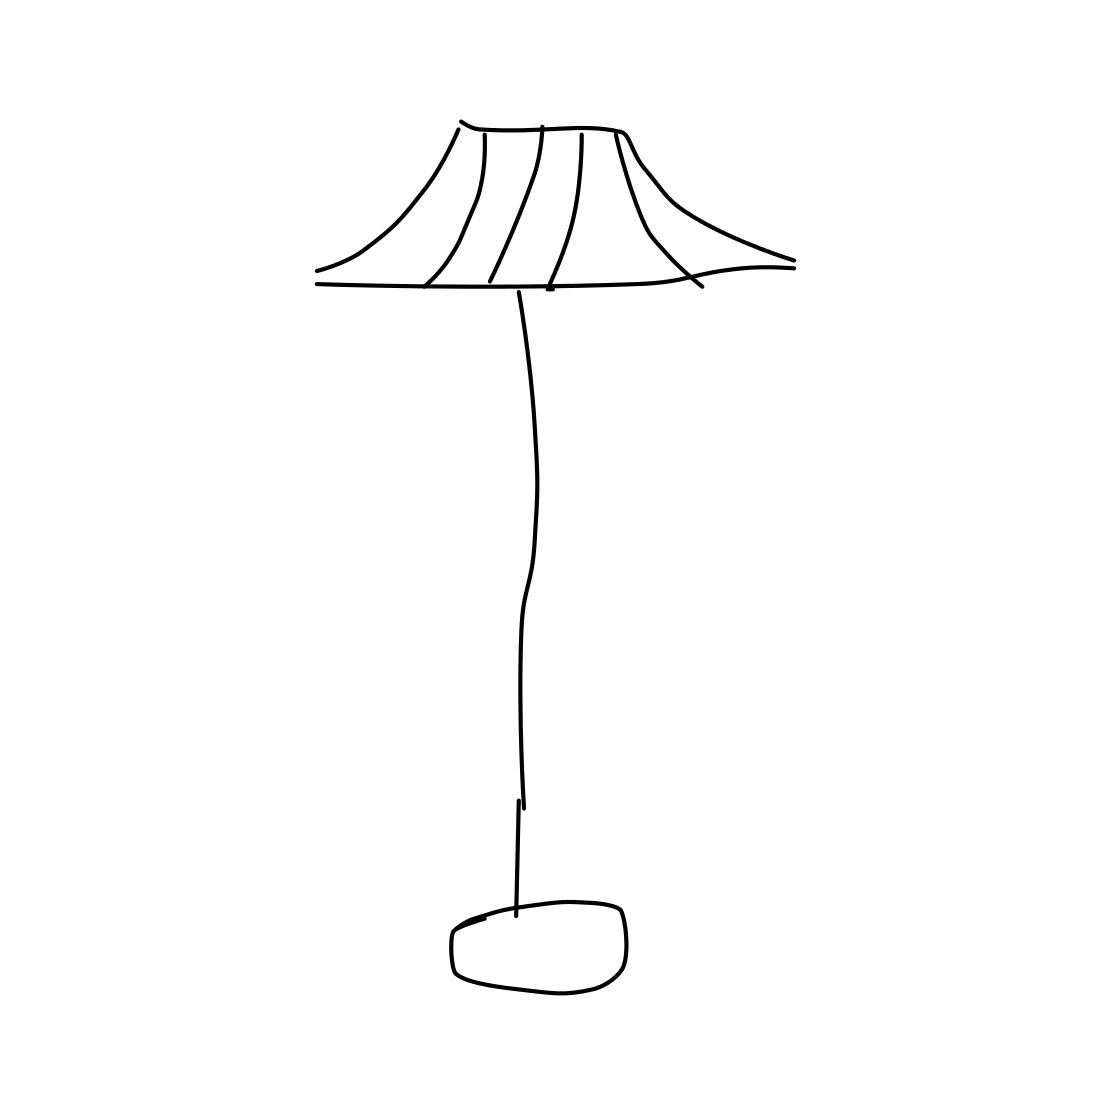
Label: floor lamp